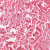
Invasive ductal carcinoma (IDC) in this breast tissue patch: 0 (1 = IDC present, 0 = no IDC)